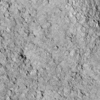
Label: not_dusty